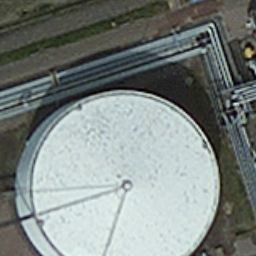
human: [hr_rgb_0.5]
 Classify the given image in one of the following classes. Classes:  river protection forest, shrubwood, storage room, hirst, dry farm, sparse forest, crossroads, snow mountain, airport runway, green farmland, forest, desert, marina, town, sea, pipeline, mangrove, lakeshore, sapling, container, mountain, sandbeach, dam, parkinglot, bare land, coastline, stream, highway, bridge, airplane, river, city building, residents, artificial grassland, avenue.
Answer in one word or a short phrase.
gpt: storage room